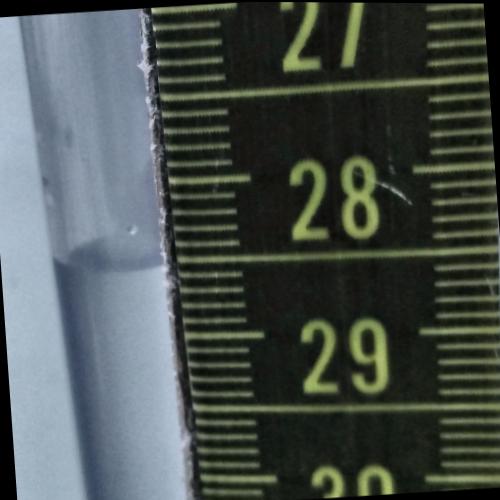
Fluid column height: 28.5 cm